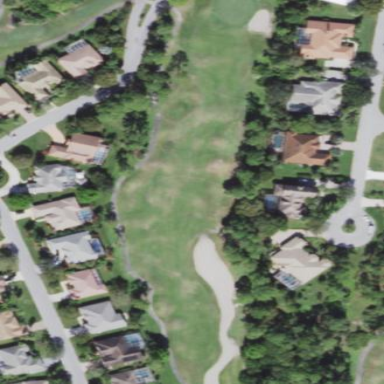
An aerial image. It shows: Grassy area designated as golf fairway.